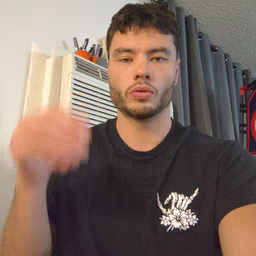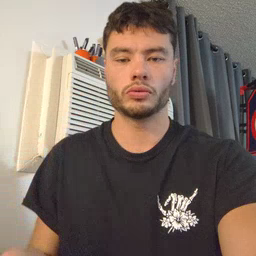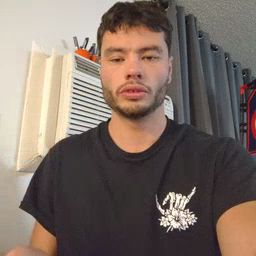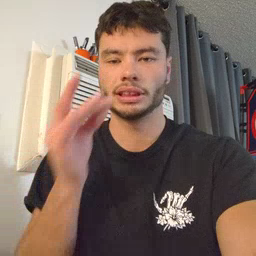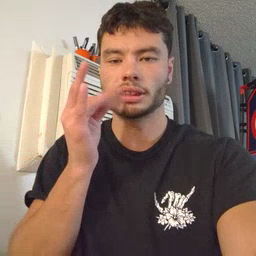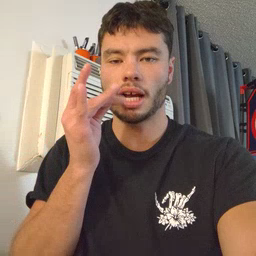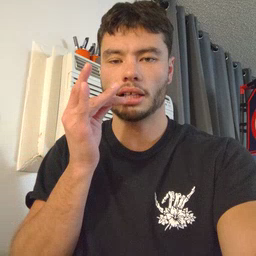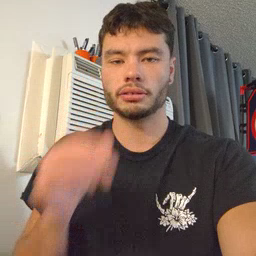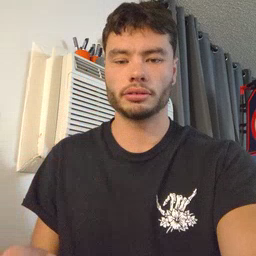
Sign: snack